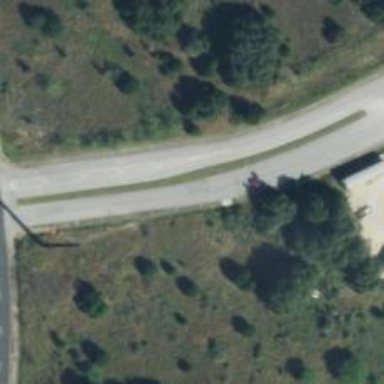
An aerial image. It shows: Tertiary road with asphalt surface.